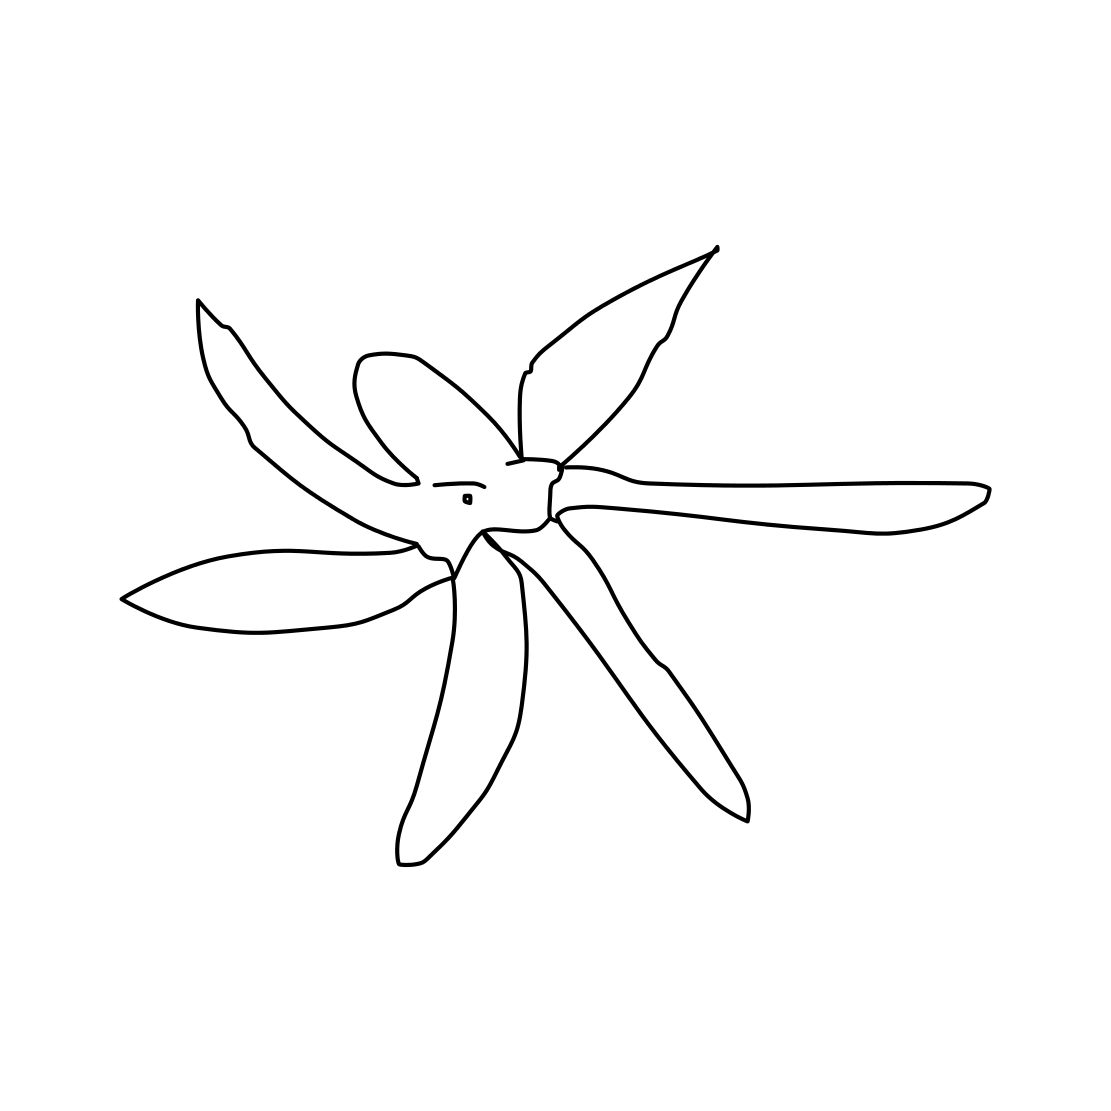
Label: octopus